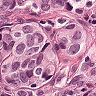
Metastatic tissue present: yes